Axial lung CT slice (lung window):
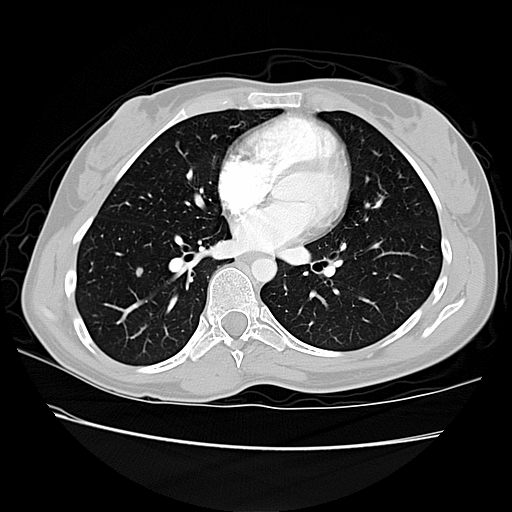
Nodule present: yes
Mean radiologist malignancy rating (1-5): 2